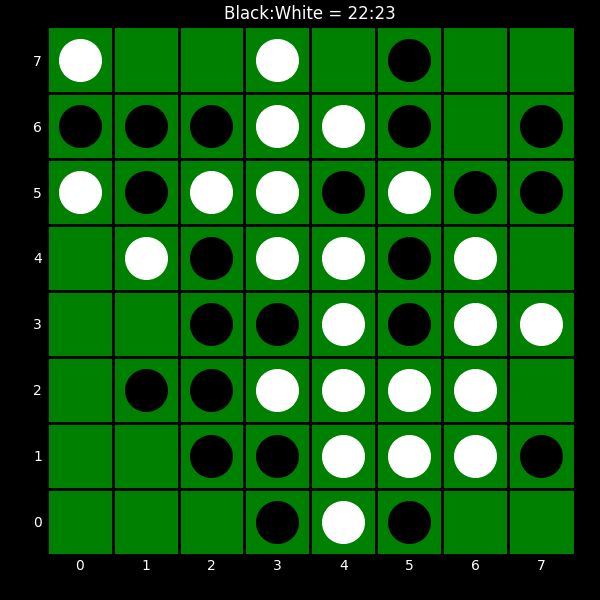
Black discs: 22
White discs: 23